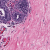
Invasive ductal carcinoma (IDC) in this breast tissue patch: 0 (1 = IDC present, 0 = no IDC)